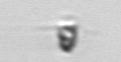
Label: Pyramimonas